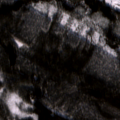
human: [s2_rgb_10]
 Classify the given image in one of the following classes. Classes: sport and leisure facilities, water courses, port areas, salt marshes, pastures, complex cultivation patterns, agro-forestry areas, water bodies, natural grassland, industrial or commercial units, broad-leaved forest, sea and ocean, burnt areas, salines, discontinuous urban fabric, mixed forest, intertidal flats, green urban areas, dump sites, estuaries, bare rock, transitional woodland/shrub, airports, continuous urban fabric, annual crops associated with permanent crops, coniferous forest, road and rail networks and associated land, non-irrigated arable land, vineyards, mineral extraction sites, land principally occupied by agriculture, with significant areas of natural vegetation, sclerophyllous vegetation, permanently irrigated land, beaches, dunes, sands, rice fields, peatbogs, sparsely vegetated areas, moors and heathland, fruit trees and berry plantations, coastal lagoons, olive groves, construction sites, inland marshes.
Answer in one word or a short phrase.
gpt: coniferous forest, transitional woodland/shrub